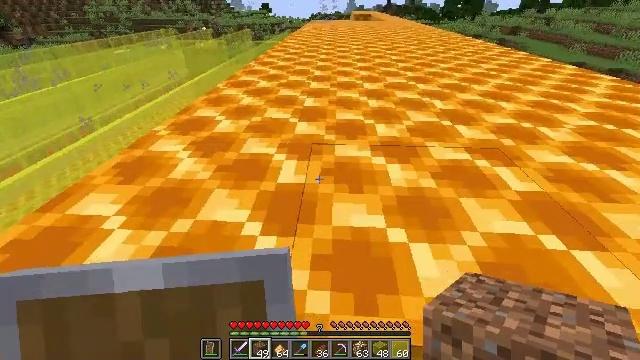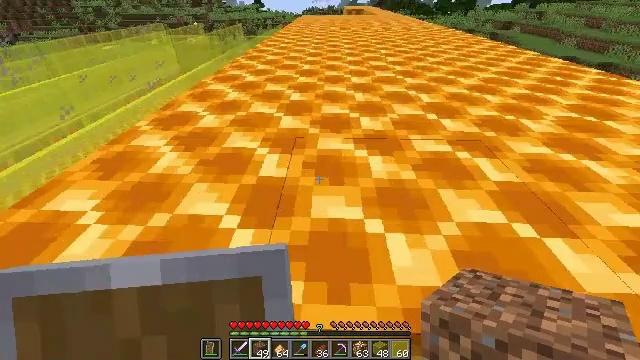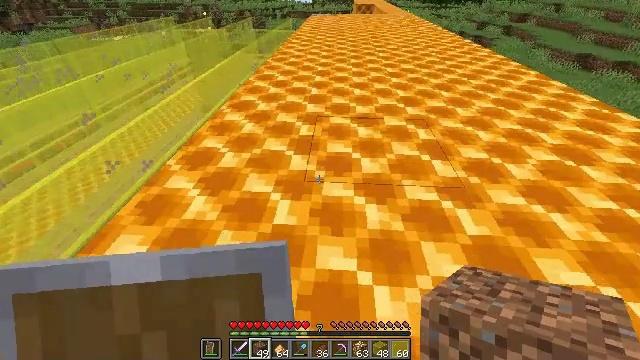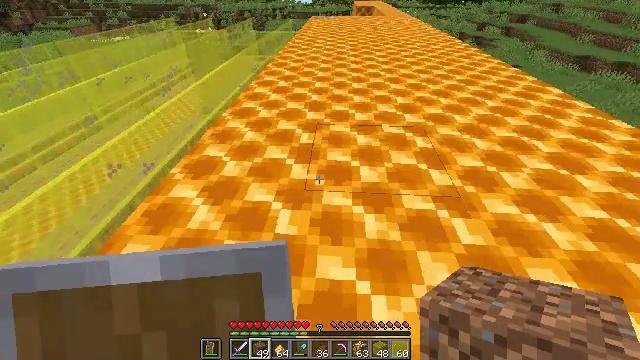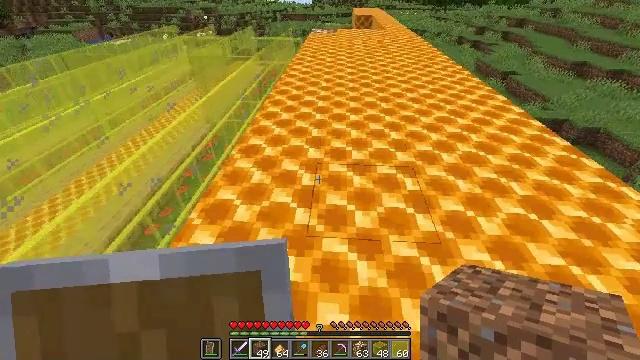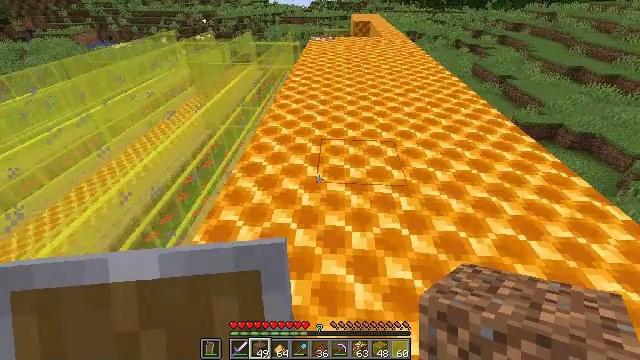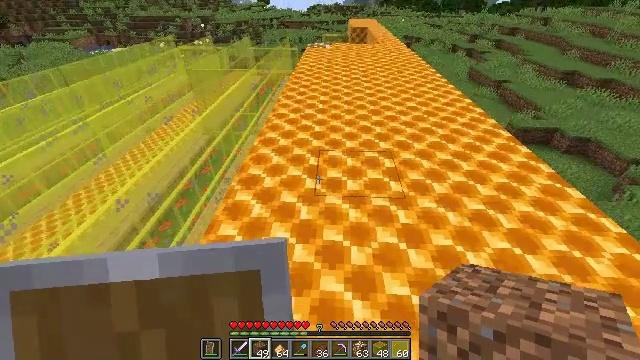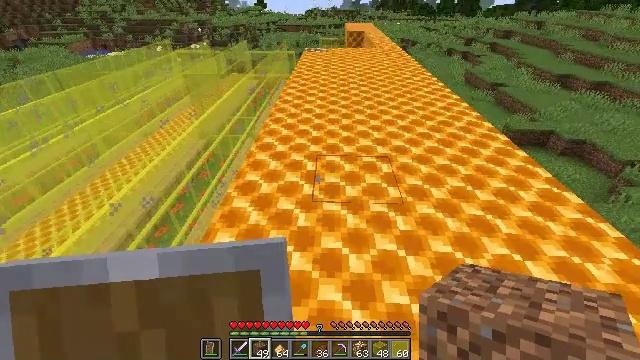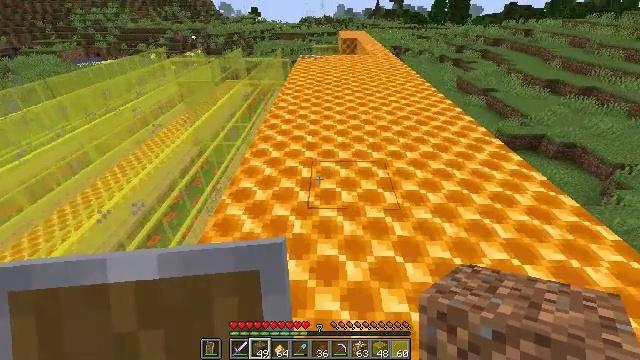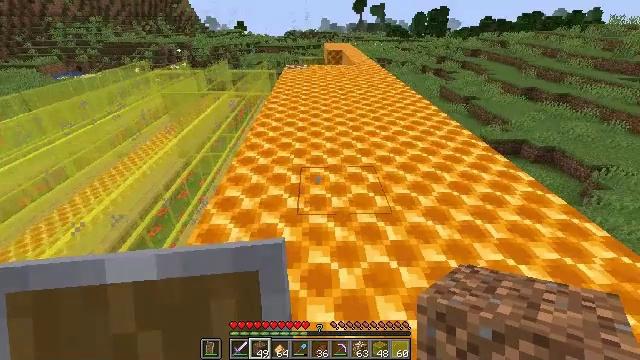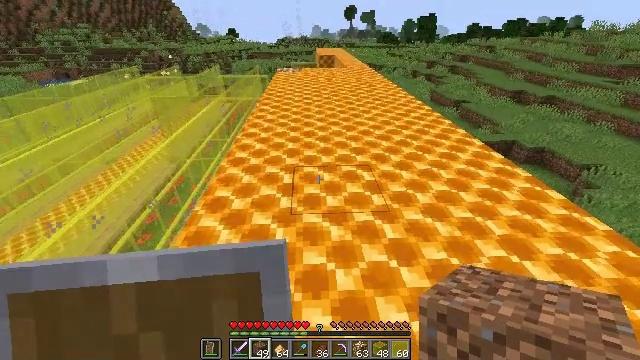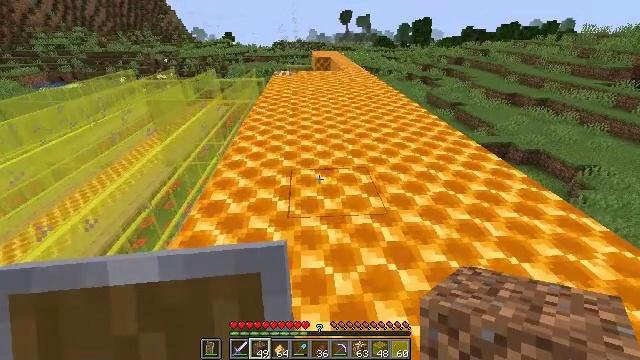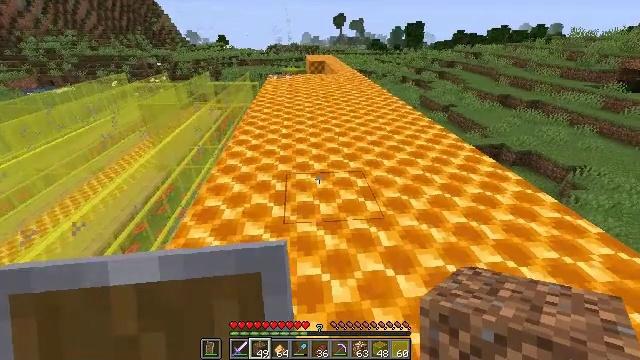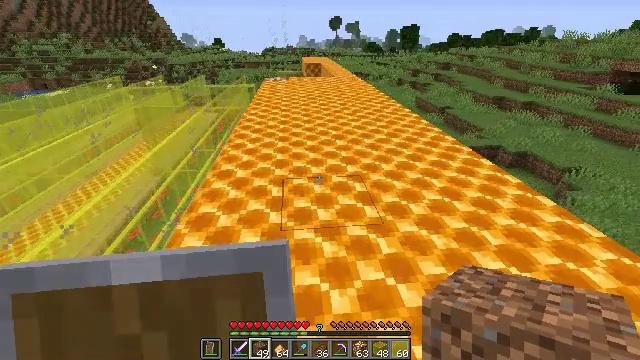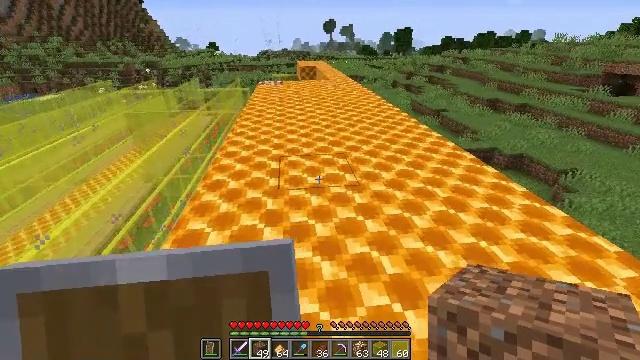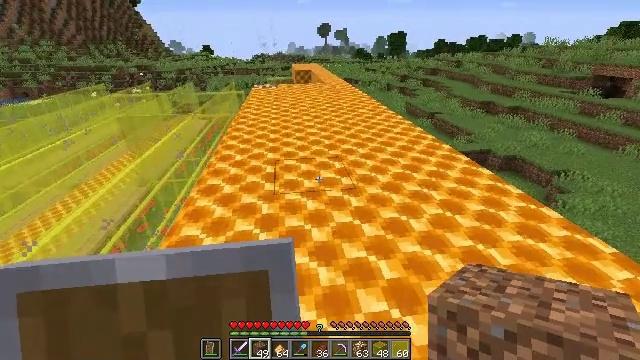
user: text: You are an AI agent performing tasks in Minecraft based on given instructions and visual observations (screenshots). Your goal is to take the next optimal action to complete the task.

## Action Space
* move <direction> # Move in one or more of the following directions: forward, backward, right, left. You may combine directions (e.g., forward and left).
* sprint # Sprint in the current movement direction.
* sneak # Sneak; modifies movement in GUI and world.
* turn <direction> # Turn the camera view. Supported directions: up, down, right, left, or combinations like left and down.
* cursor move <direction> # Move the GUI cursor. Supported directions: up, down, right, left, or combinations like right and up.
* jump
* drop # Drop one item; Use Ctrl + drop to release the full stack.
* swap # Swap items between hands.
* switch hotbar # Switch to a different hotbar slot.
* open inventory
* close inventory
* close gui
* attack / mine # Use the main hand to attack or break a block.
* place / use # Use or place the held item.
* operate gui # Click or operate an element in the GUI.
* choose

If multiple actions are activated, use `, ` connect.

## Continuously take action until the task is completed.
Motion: motion action
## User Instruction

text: Break the honeycomb block to collect materials.
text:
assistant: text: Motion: move forward, turn right
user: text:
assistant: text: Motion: move forward, turn left and down, jump
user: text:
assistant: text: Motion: move forward, jump
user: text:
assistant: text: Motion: move forward
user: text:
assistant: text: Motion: move forward
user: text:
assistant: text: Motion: move forward
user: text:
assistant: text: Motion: no_op
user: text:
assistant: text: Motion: turn right and up
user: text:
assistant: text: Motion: turn right and up
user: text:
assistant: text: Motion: turn right and up
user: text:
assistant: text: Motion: no_op
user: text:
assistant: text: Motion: turn right
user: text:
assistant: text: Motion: move forward
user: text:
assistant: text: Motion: move forward, turn right
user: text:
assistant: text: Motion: turn right
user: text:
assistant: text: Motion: no_op
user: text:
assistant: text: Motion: move forward
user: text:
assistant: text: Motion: move forward
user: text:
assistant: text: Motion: move forward
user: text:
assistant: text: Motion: move forward
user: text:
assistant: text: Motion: move forward
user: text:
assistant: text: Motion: move forward
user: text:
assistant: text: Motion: move forward
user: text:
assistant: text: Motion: move forward
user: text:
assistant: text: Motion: move forward
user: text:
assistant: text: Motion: move forward
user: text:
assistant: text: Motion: move forward
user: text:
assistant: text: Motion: move forward
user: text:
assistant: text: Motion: move forward
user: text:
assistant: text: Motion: move forward